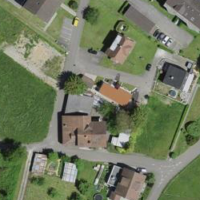
EUNIS habitat code: 54
Species observed at this site:
Astrantia major
Verbascum thapsus